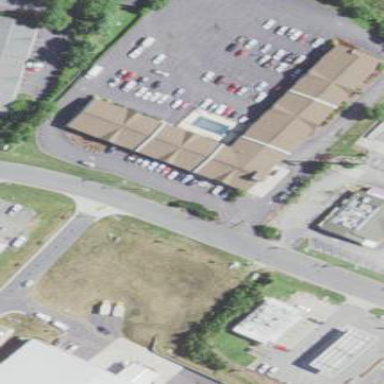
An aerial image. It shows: Motel building.